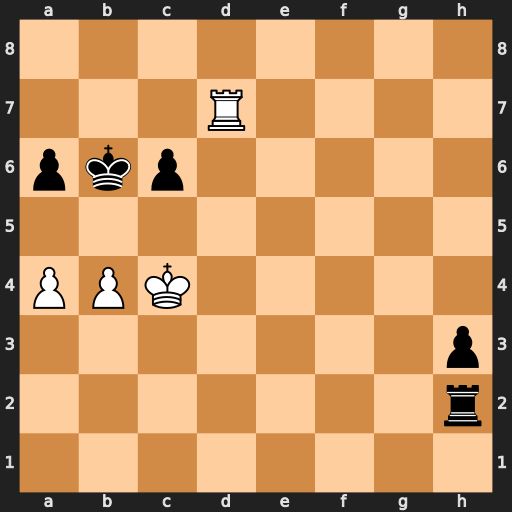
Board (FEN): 8/3R4/pkp5/8/PPK5/7p/7r/8
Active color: w
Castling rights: -
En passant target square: -
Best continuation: a5#